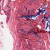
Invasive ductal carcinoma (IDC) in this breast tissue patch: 0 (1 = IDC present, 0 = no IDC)